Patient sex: M
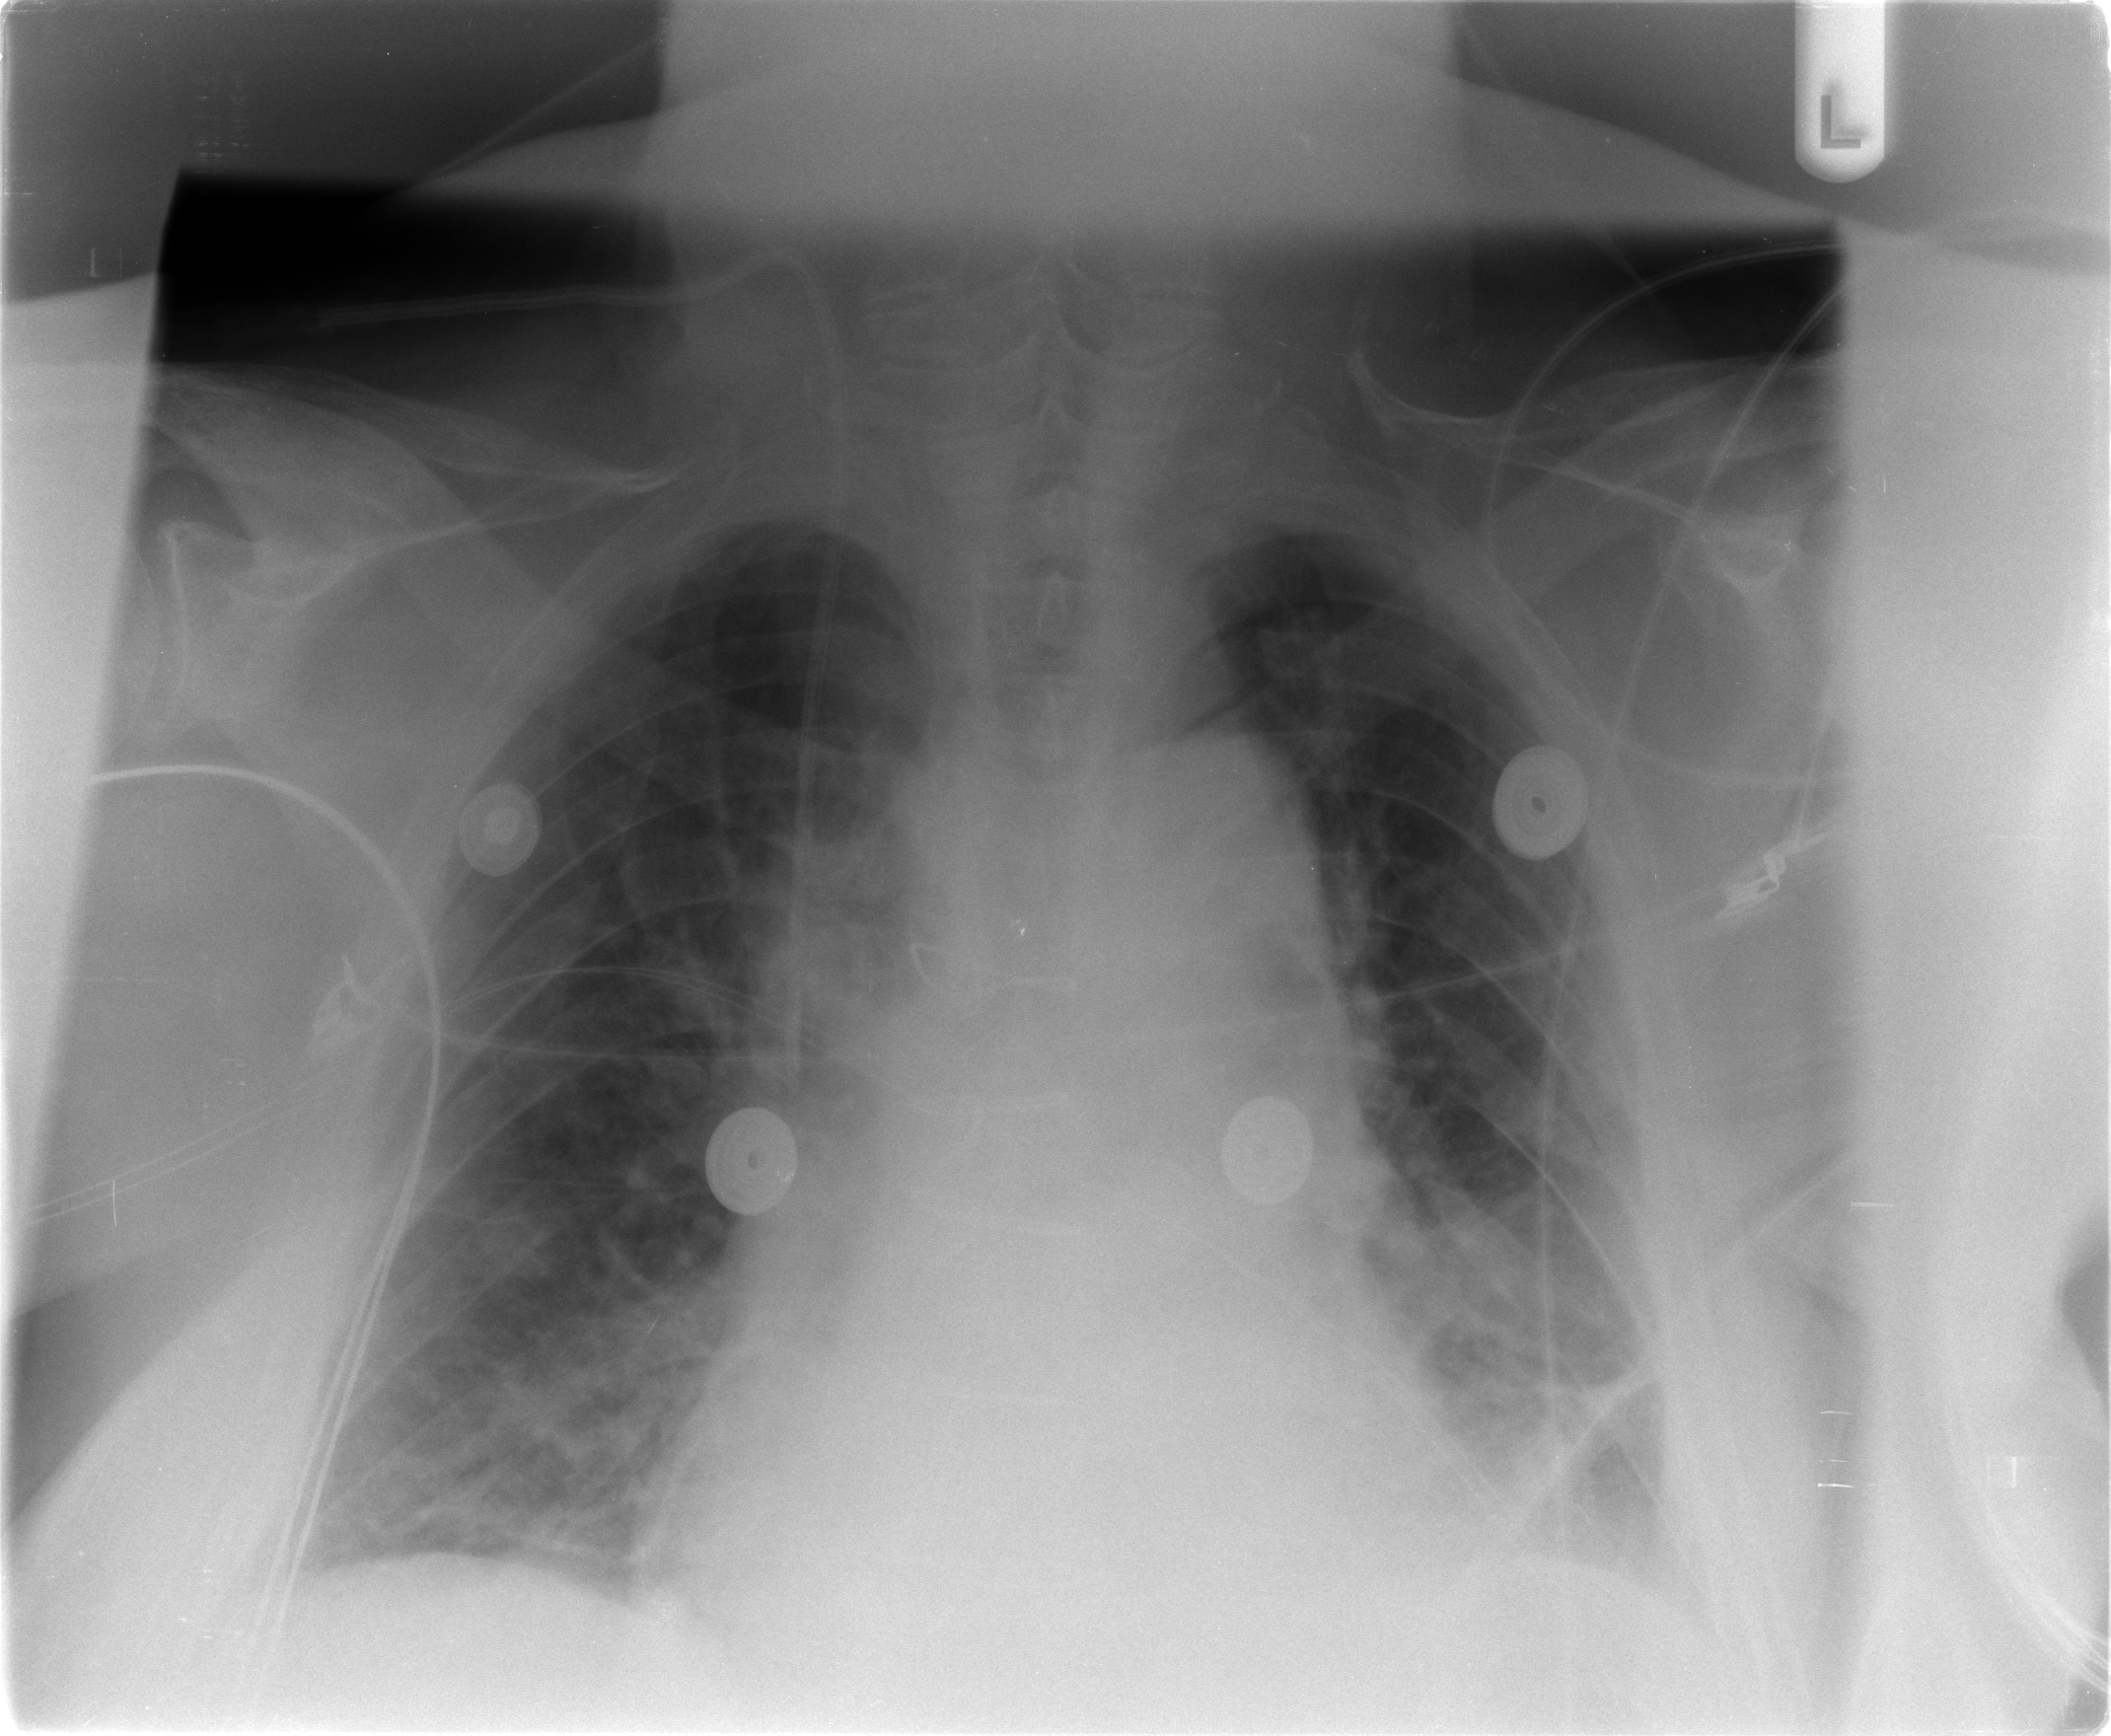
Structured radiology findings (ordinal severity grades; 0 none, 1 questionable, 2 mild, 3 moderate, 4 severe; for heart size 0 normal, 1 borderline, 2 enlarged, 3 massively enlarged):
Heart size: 1
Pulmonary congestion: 2
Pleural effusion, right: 2
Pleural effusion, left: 2
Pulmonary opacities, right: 2
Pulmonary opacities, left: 2
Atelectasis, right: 2
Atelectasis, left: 2